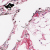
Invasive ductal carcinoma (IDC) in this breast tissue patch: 0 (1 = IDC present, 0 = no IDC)